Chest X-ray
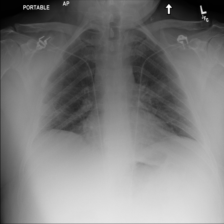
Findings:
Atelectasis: negative
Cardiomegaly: negative
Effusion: negative
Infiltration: negative
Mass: negative
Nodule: negative
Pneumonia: negative
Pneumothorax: negative
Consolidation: negative
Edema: negative
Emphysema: negative
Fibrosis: negative
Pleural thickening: negative
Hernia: negative